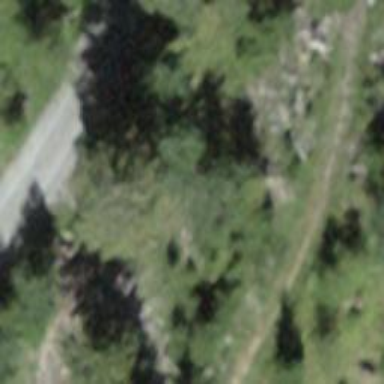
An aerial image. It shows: Path.